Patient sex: F
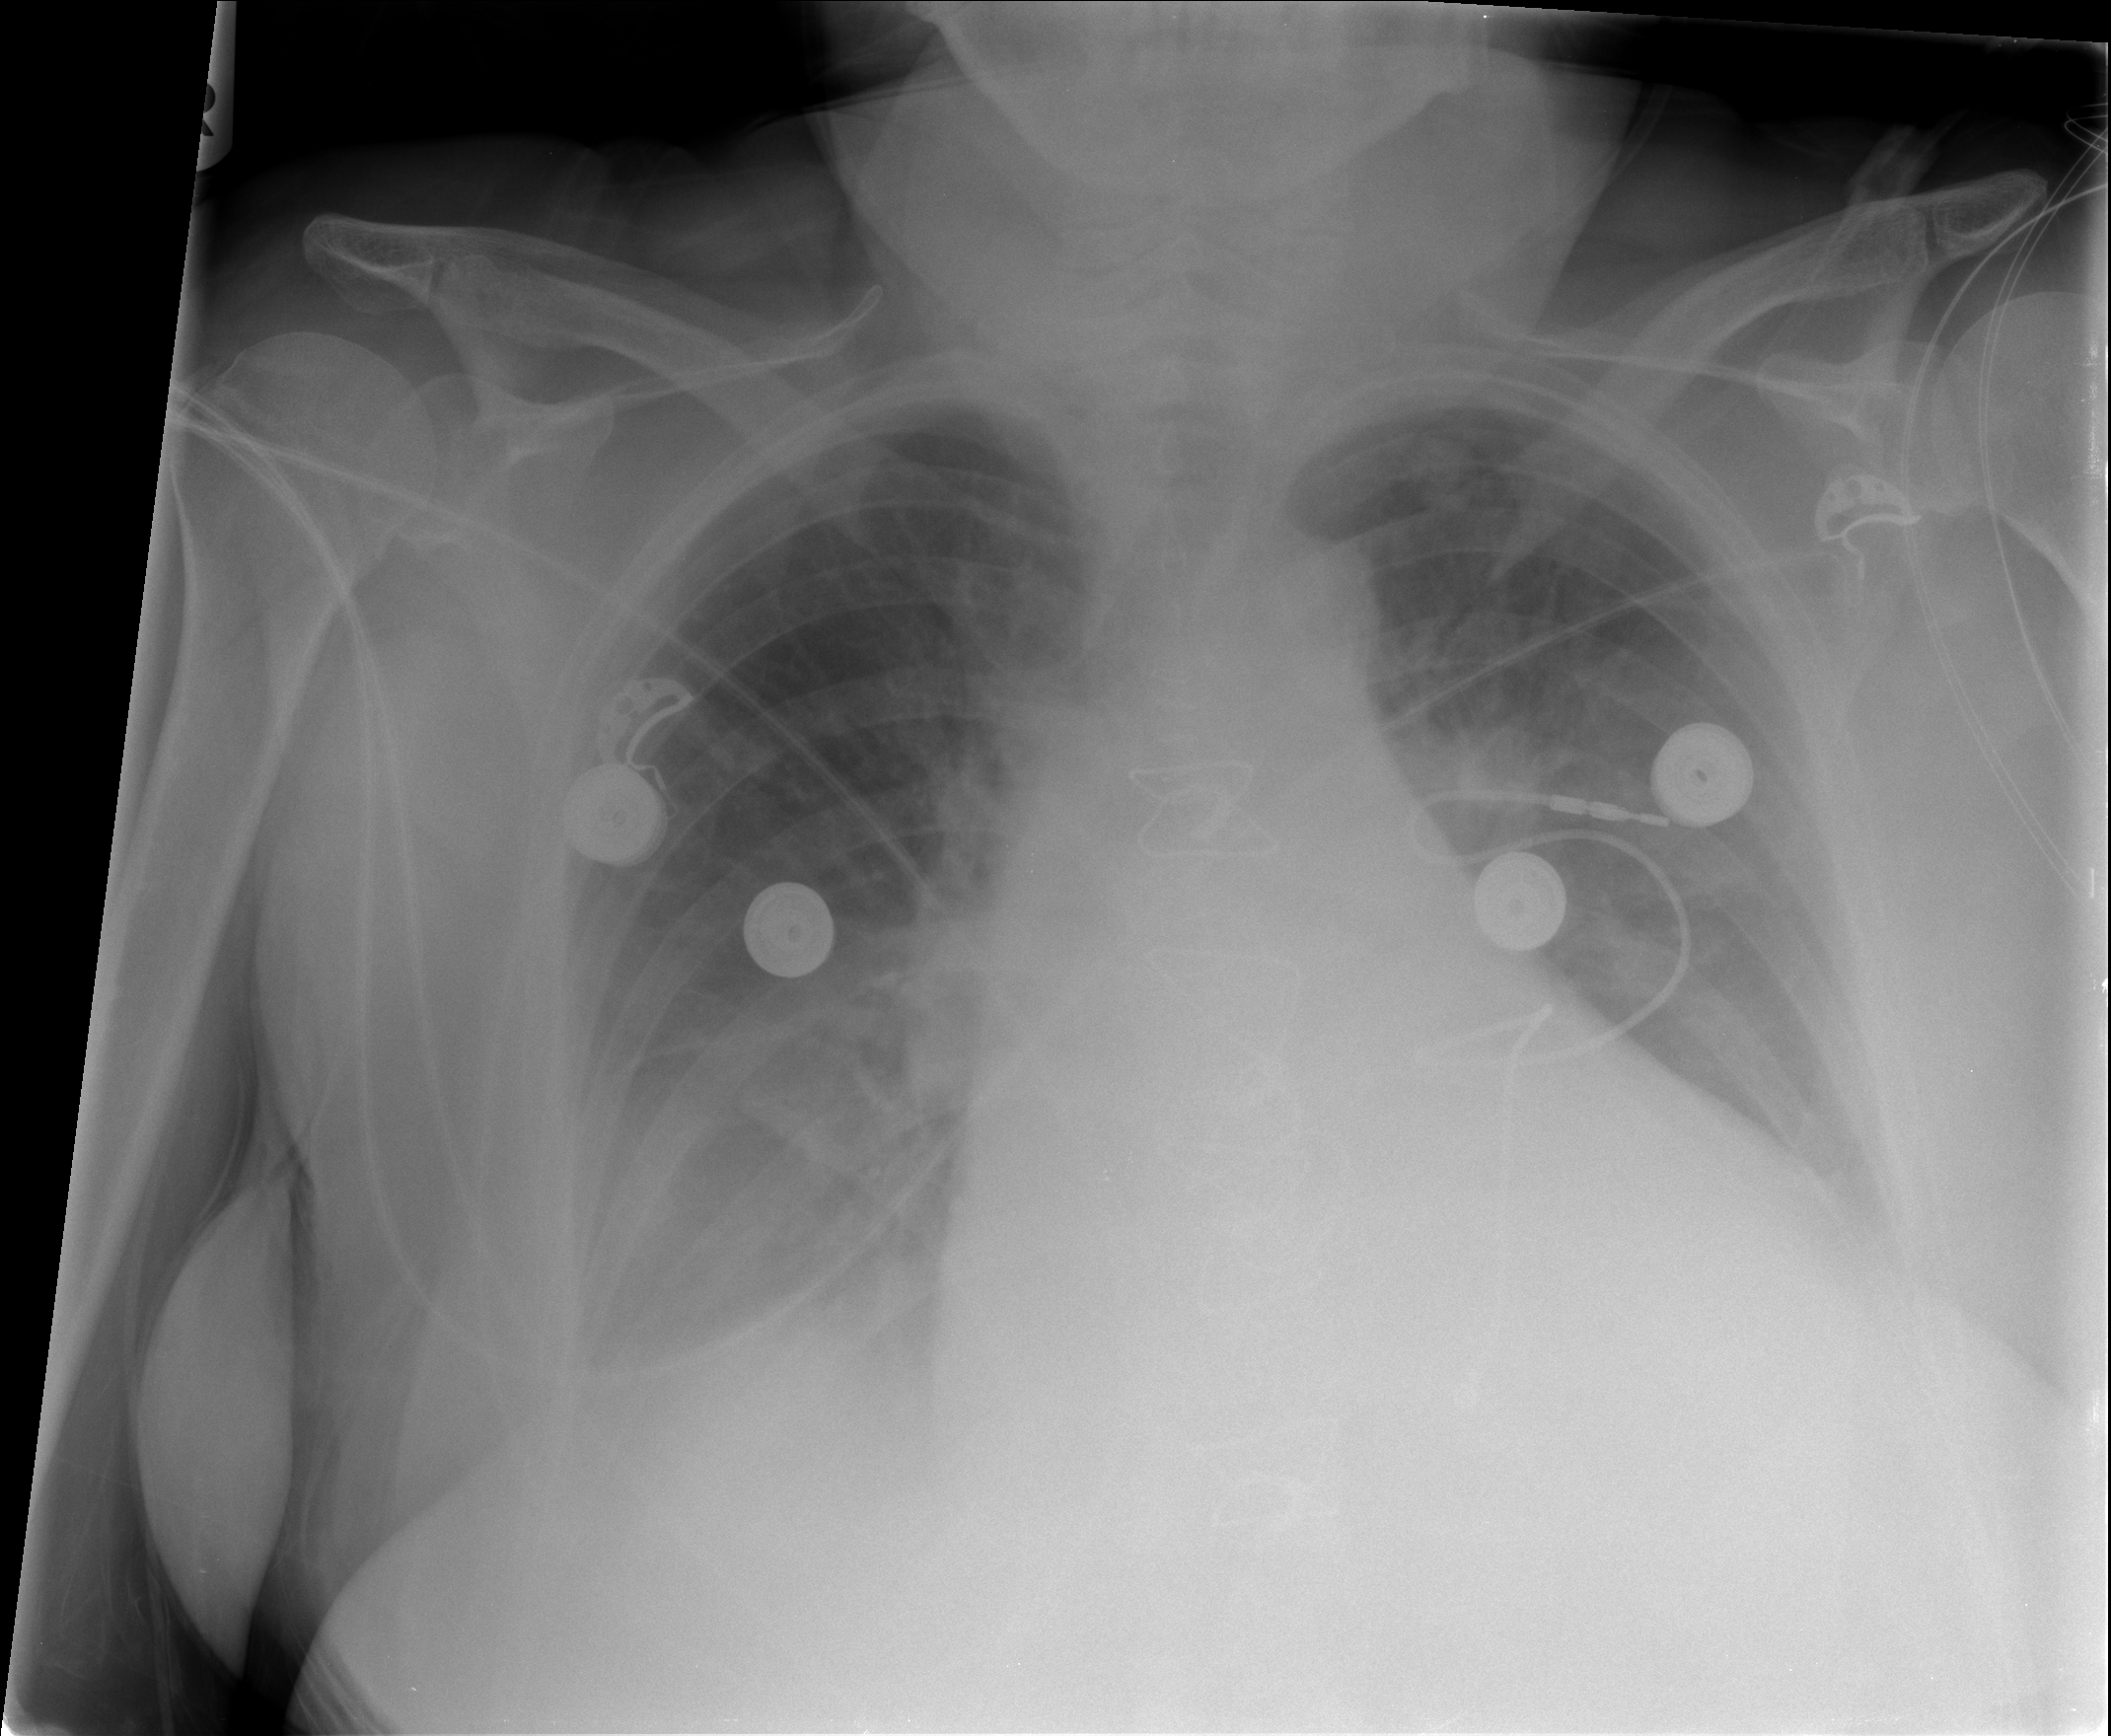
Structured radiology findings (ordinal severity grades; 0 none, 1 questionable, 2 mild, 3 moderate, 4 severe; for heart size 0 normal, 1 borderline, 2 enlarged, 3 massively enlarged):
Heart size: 2
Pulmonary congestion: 3
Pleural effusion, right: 3
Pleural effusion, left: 2
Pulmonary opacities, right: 2
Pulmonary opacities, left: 2
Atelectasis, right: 2
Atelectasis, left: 2